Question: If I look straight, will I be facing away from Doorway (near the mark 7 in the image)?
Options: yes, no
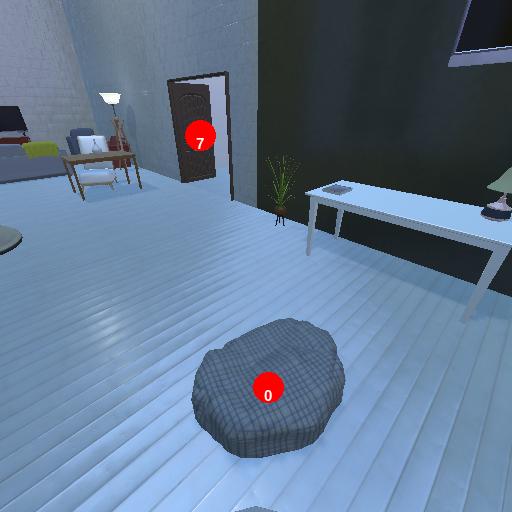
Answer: yes